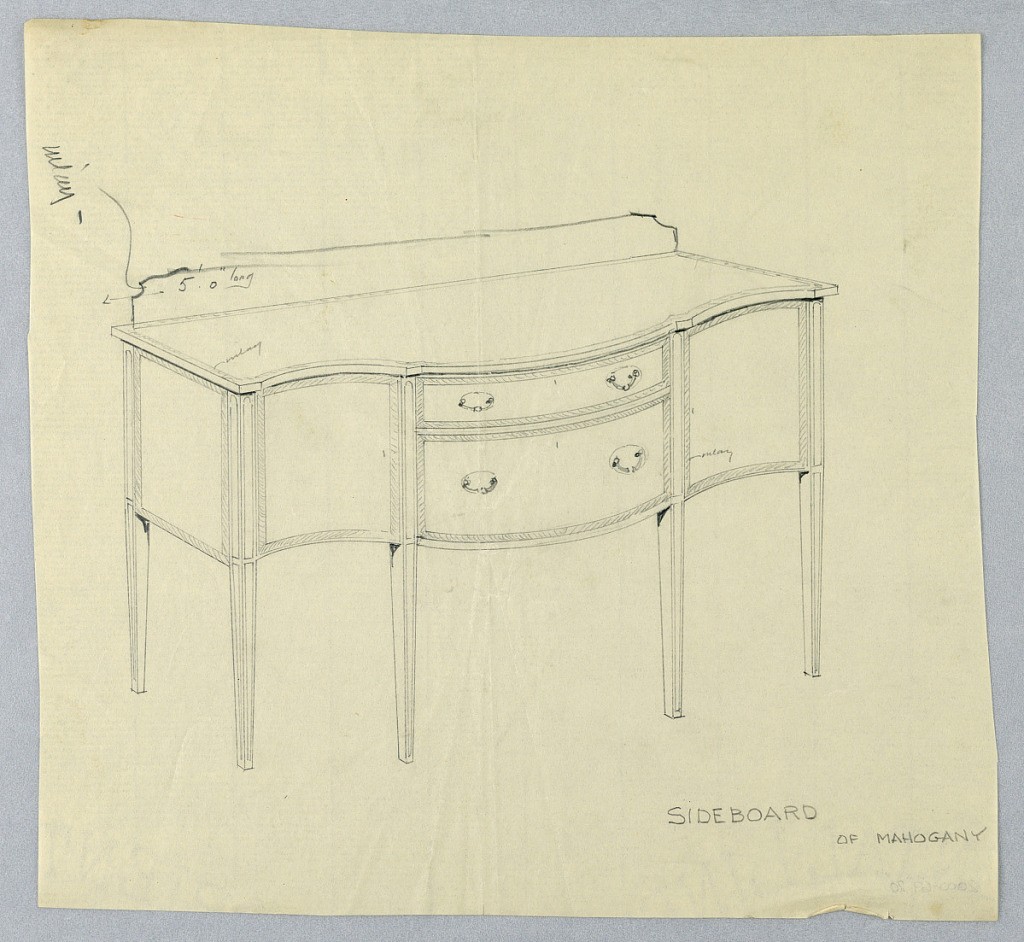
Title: Design for Sideboard of Mahogany with Serpentine Front
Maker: A.N. Davenport Co.
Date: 1900–05
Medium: Graphite on thin cream paper
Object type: Drawing
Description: Rectangular sideboard on six straight tapering legs; serpentine front has two drawers - the top one narrower - at center, each has pair of C-shaped handles; low backsplash.